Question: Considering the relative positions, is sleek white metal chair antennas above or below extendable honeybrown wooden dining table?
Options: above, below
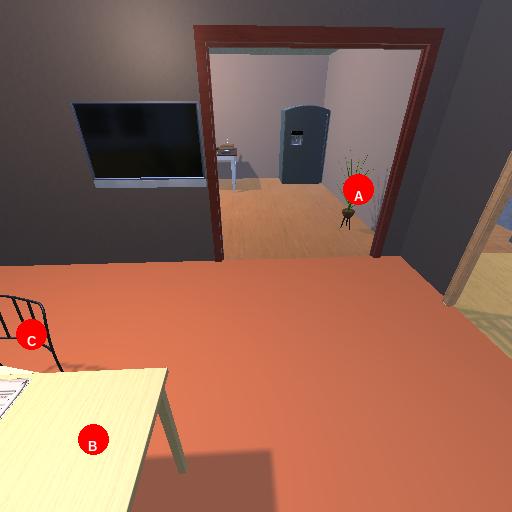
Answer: above